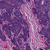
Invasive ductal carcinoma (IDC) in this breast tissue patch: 0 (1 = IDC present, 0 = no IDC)